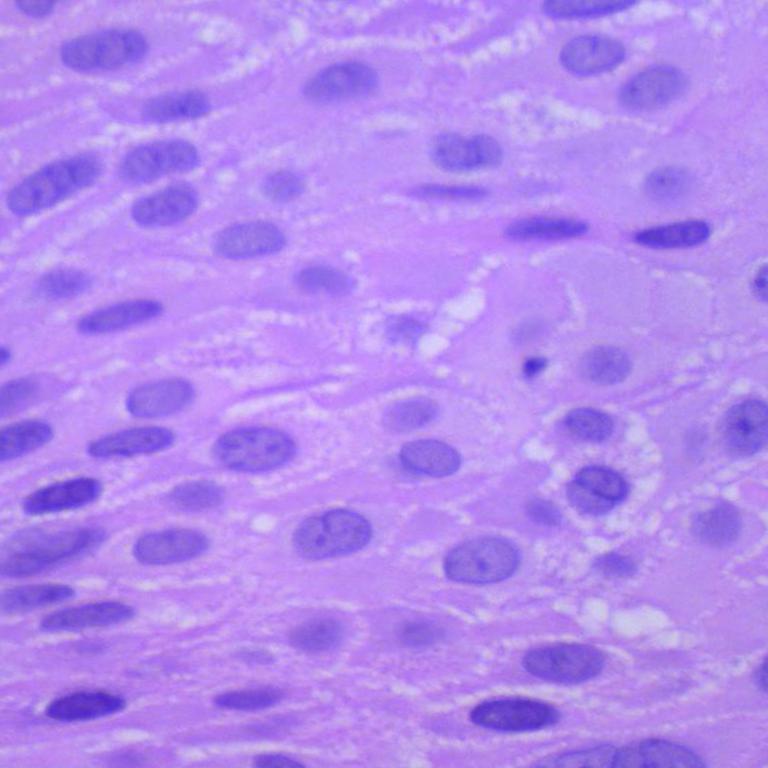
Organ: lung
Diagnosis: squamous carcinomas